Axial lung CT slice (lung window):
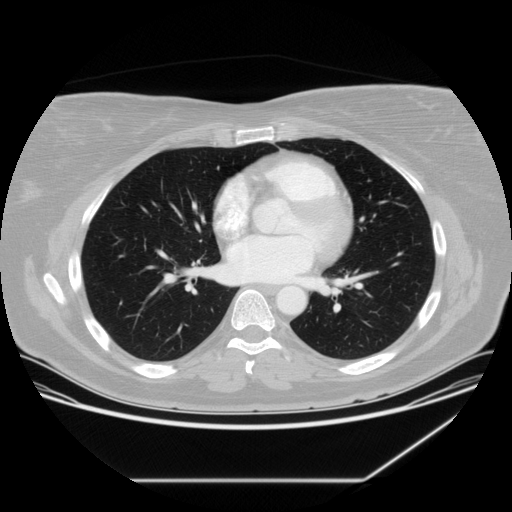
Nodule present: no